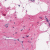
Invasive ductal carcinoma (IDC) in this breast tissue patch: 0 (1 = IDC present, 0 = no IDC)